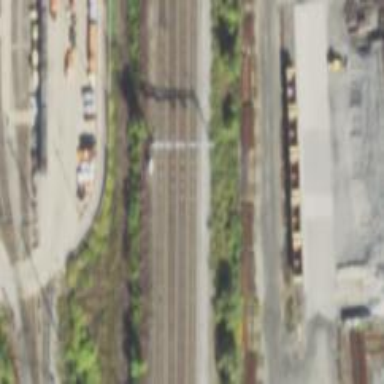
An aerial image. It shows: Railway signal.